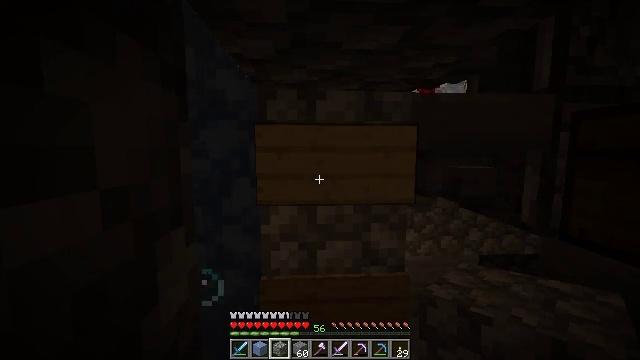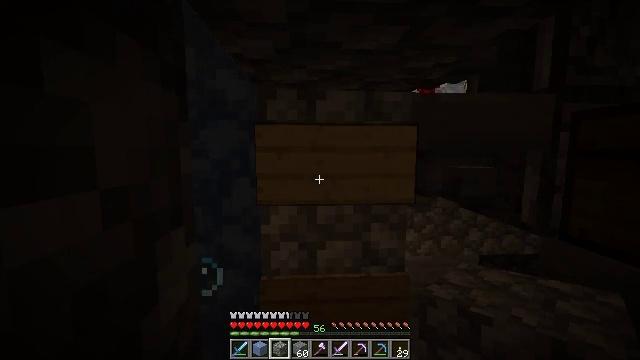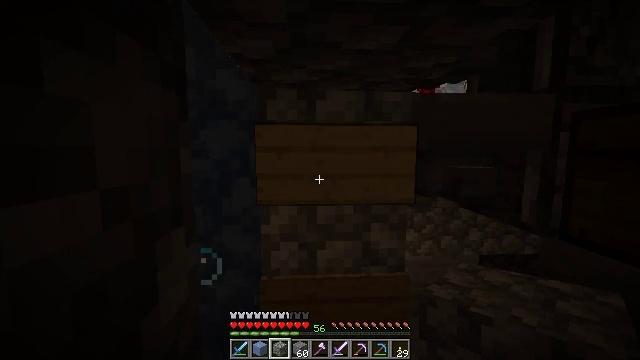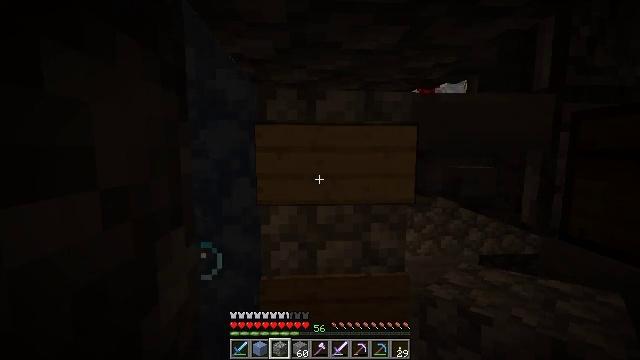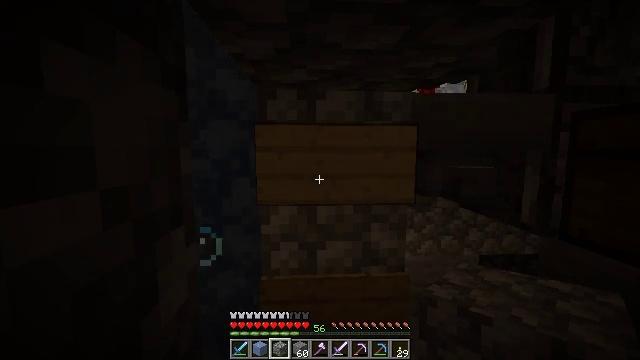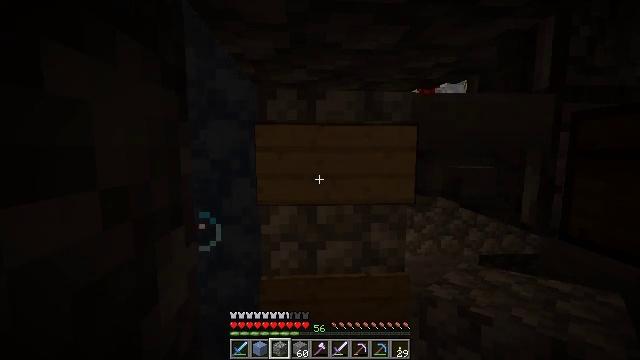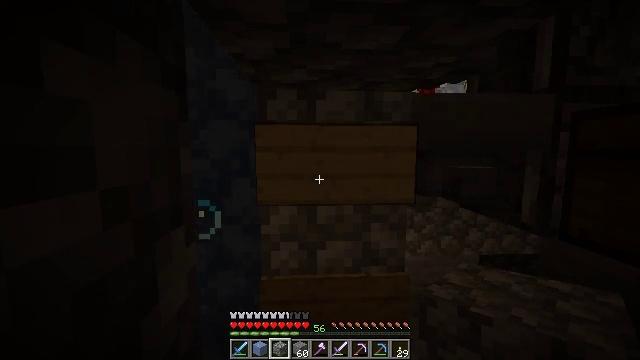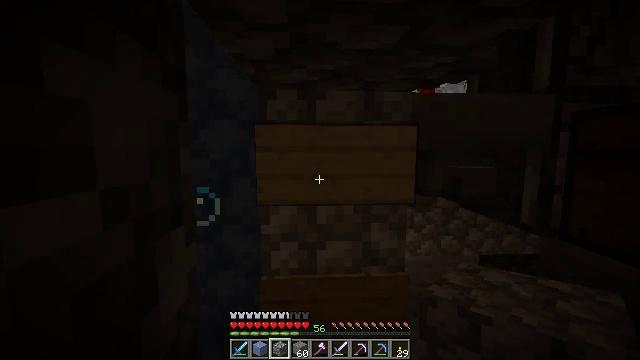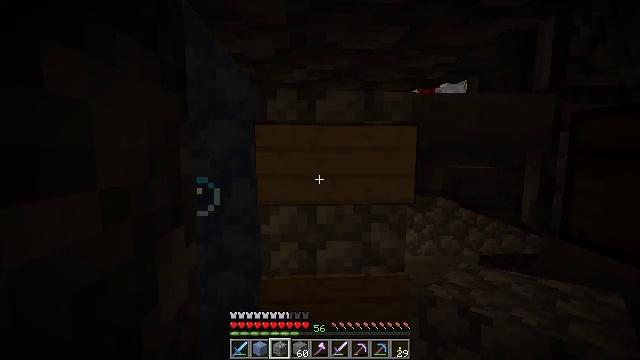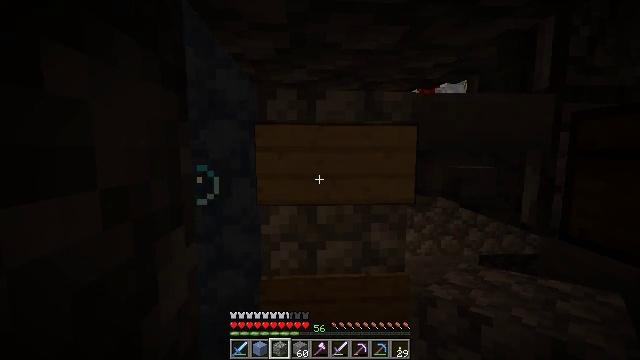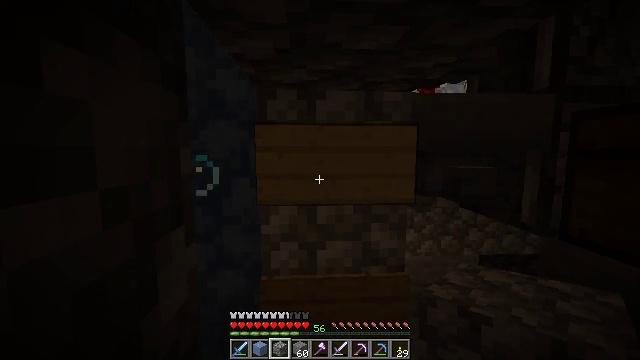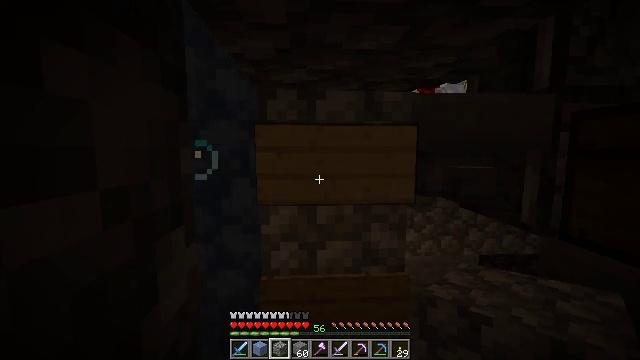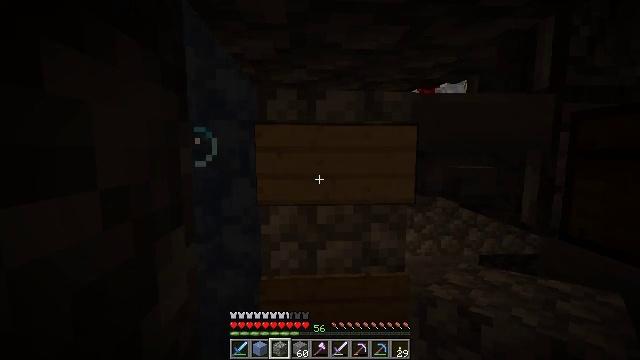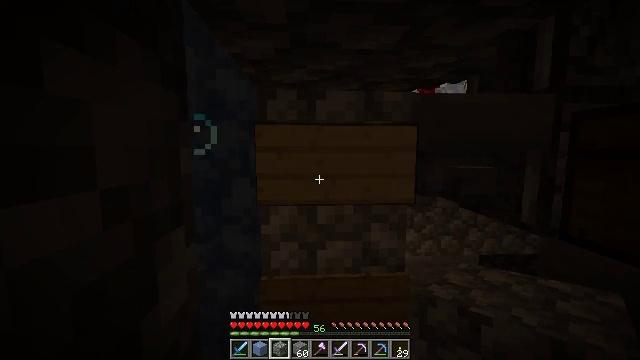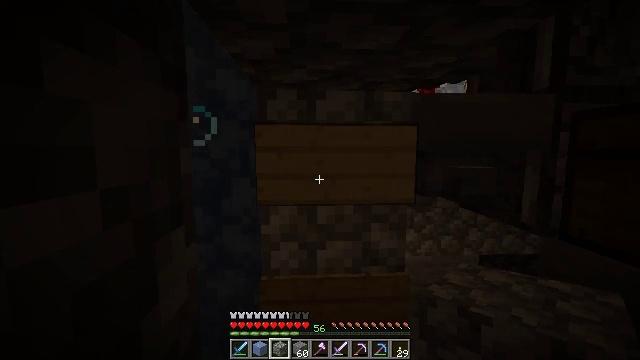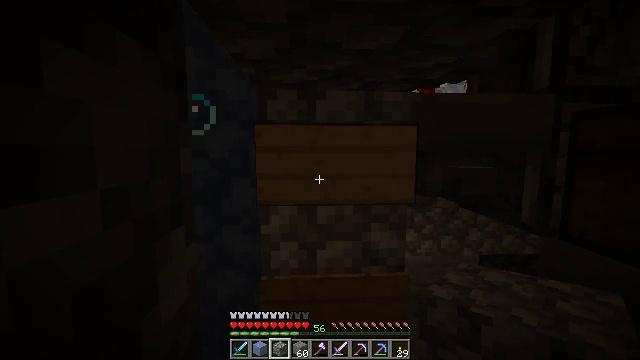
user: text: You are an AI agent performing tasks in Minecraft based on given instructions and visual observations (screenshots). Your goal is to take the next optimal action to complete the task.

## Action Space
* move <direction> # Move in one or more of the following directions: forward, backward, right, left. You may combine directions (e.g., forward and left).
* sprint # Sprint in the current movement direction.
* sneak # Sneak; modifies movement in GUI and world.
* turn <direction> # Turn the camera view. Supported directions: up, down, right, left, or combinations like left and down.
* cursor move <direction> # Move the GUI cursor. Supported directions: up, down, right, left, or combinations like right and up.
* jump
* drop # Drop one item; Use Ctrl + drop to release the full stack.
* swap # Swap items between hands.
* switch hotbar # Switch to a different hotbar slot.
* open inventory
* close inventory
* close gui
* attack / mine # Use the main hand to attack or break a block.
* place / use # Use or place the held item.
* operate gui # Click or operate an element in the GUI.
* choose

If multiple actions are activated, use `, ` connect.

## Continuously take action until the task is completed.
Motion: motion action
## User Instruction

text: Take down the oak wall sign.
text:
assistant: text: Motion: no_op
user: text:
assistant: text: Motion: no_op
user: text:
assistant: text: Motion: no_op
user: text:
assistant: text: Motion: no_op
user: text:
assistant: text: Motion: no_op
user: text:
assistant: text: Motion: no_op
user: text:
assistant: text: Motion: no_op
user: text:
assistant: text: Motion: no_op
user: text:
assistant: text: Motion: no_op
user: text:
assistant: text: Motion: no_op
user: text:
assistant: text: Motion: no_op
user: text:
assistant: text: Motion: no_op
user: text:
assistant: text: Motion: no_op
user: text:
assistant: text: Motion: no_op
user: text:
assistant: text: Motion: no_op
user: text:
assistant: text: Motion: no_op
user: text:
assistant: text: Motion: no_op
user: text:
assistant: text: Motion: no_op
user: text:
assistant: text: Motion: no_op
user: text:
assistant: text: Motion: no_op
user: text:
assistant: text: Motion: no_op
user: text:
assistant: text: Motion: attack / mine
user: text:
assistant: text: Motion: attack / mine
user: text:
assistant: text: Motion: attack / mine
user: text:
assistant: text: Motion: attack / mine
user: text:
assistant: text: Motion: attack / mine
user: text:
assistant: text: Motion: attack / mine
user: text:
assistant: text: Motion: attack / mine
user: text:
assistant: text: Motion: attack / mine
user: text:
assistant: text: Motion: attack / mine